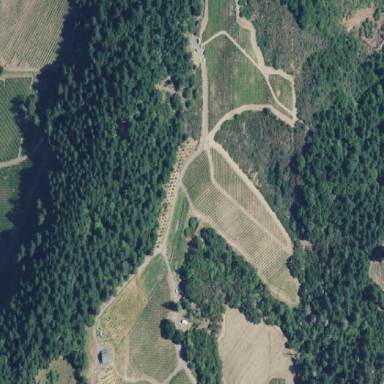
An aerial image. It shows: Vineyard where grapes are grown.